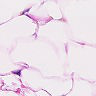
Metastatic tissue present: no